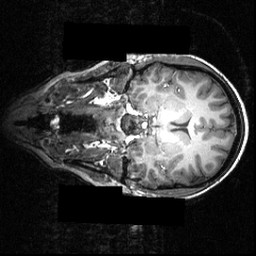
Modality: T1w
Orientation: coronal
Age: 21
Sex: female
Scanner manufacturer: siemens
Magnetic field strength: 3.951 T
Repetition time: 1.5 s
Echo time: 0.00335 s